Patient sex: M
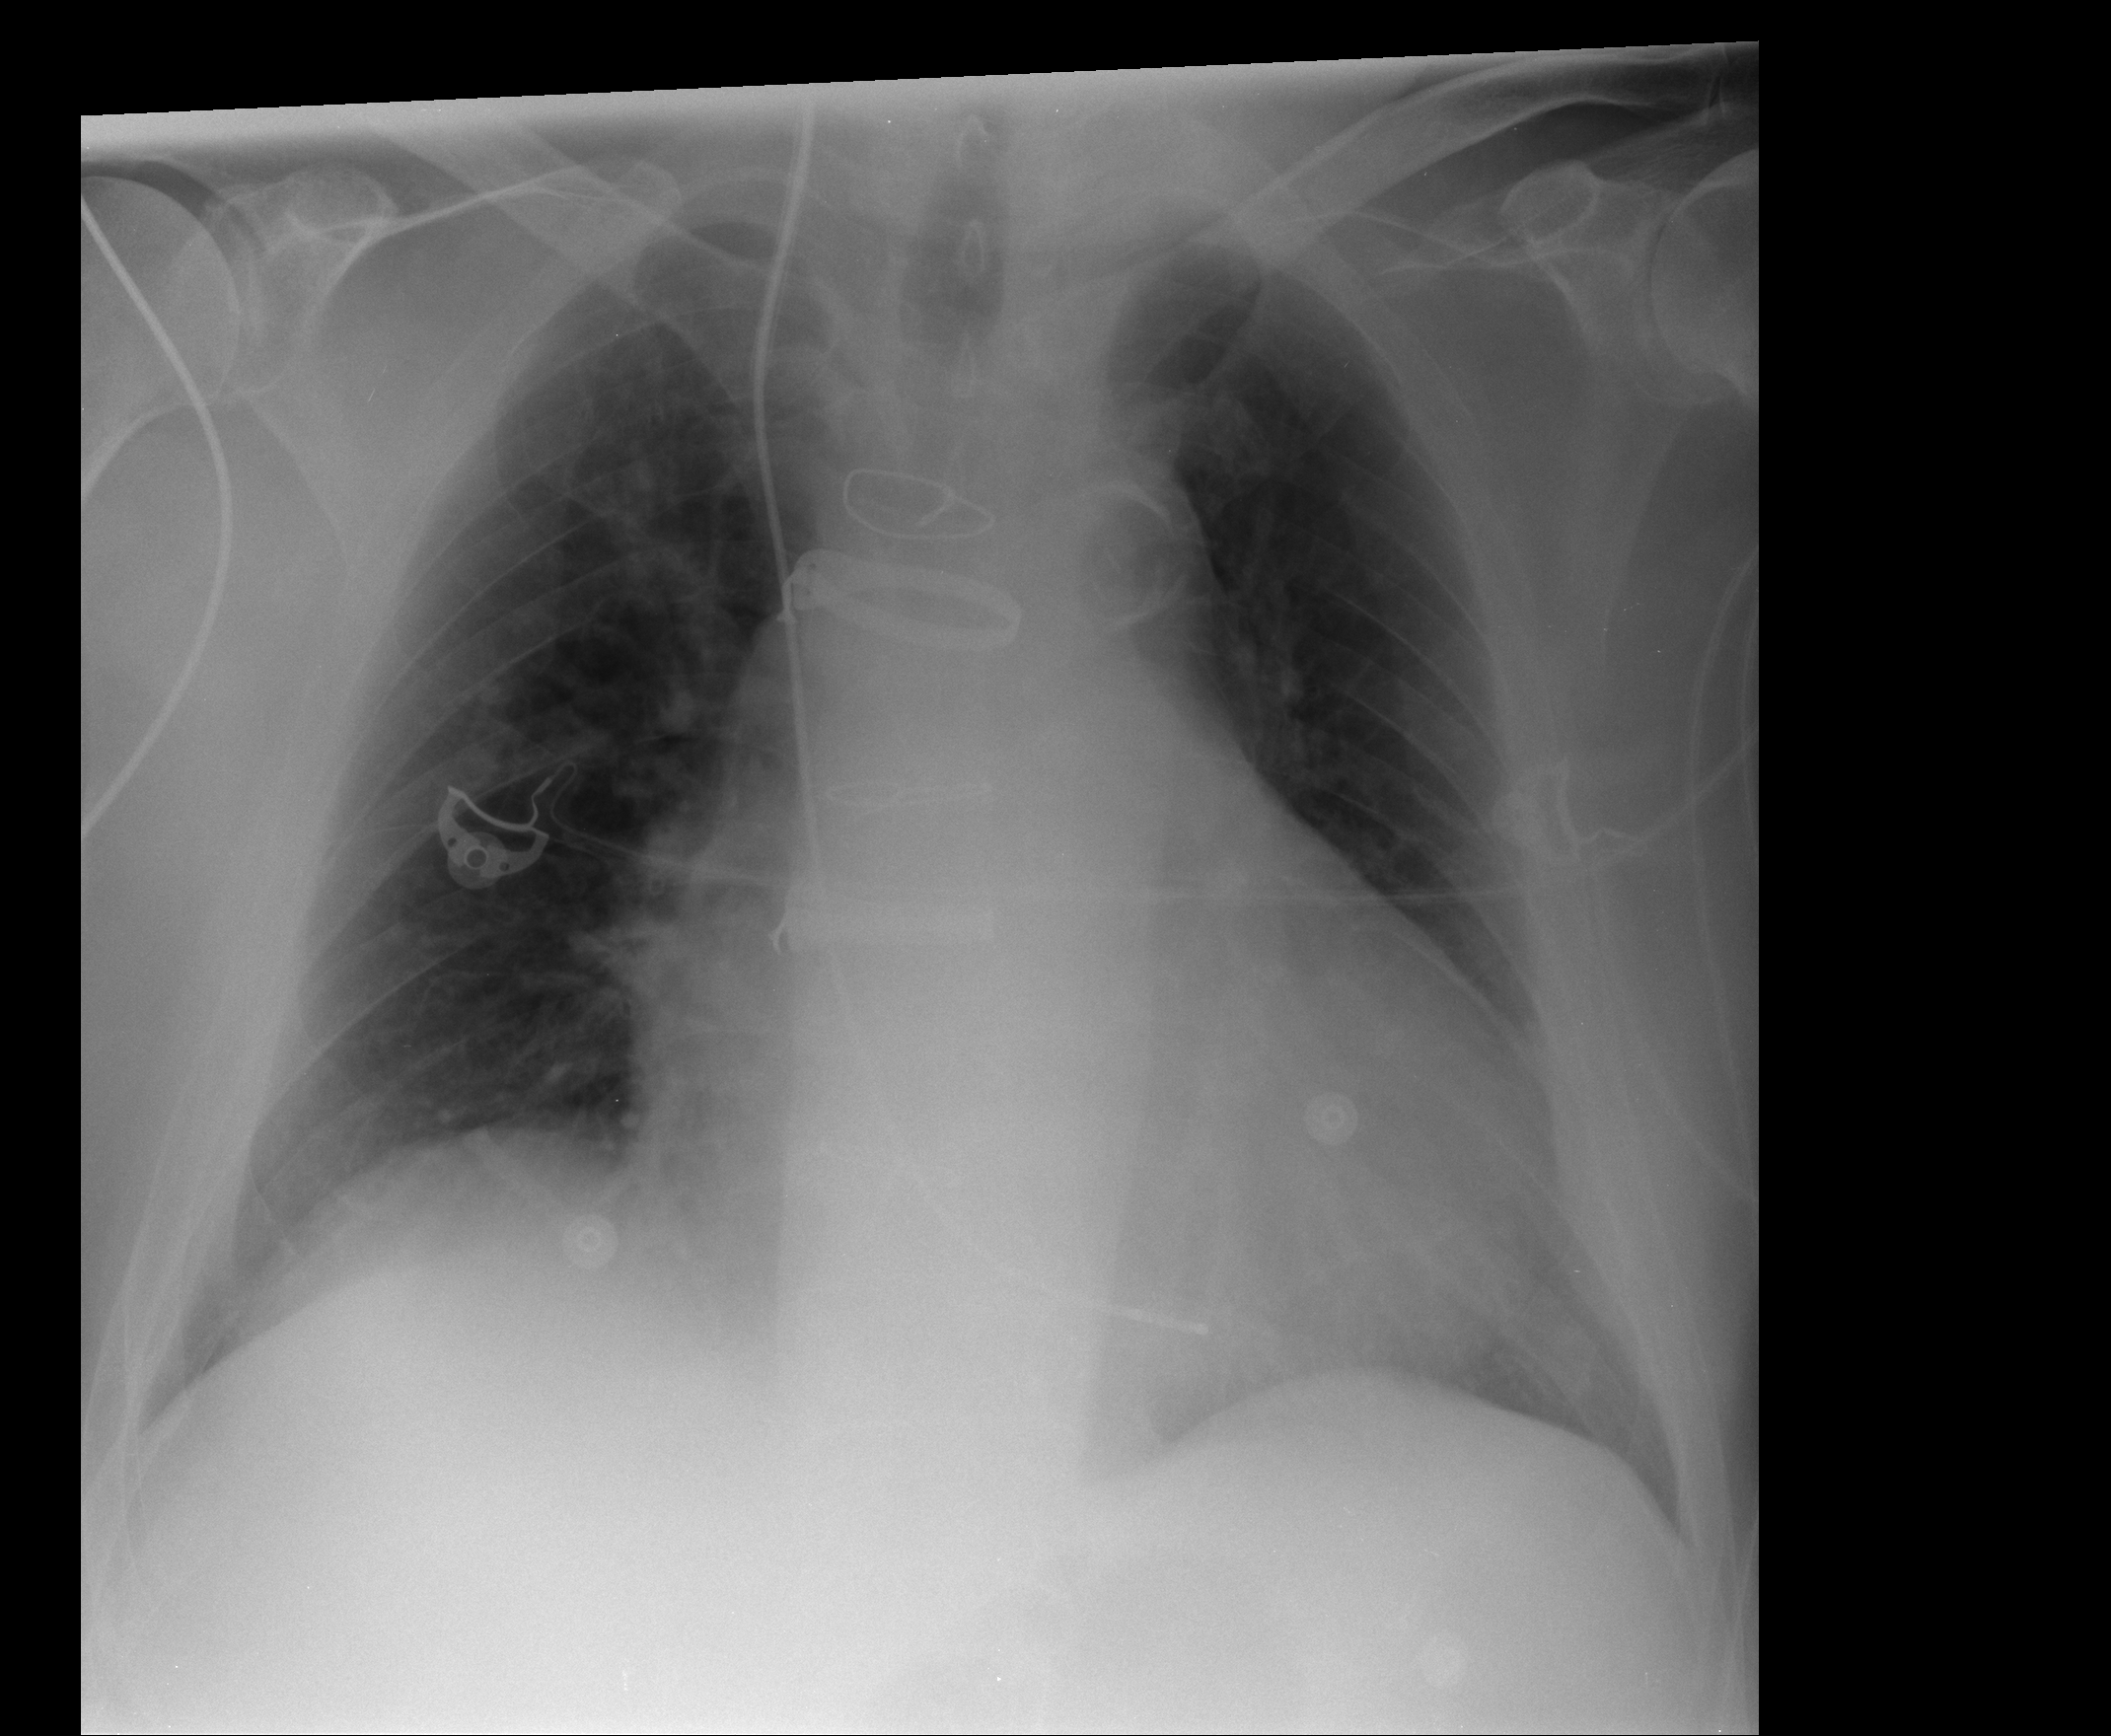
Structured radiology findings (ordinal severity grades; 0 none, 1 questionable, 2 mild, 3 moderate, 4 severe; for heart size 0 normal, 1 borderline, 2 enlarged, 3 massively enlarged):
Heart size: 2
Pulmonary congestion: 0
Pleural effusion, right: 0
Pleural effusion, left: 0
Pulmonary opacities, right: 0
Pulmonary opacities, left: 0
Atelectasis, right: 0
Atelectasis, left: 2